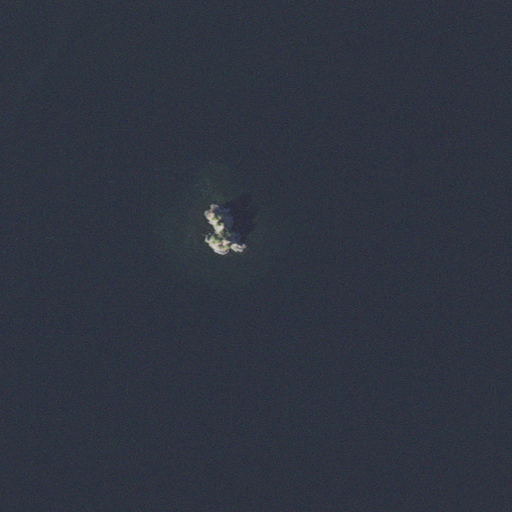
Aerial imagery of island in Vermont named Carleton Prize containing only open water